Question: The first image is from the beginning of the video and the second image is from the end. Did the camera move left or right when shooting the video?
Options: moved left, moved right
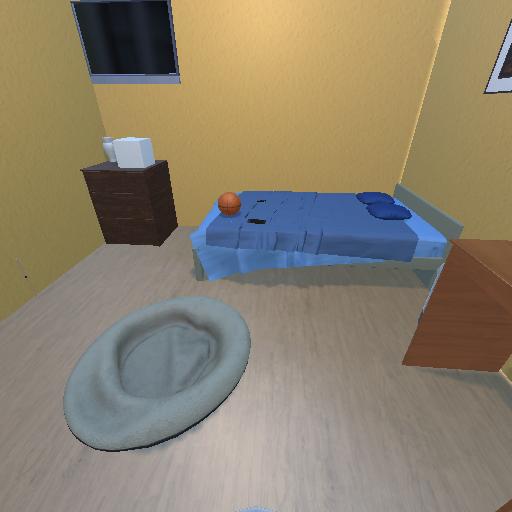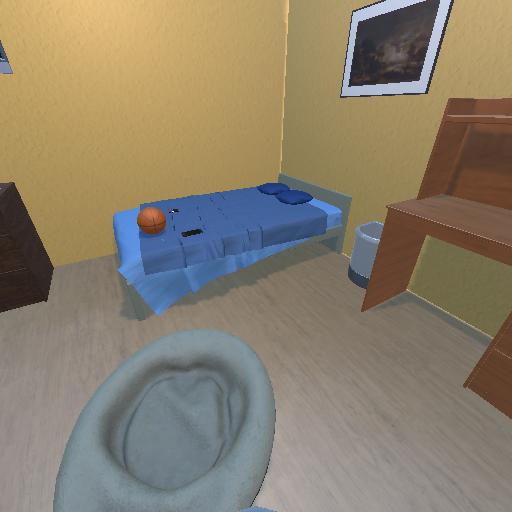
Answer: moved left